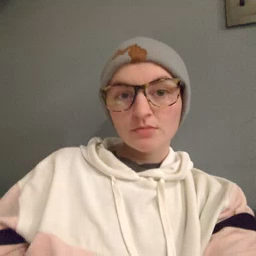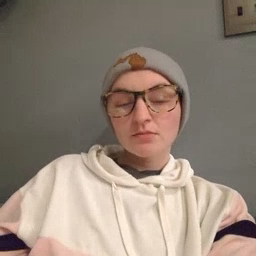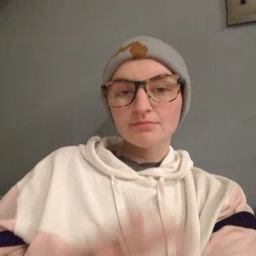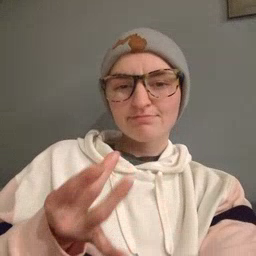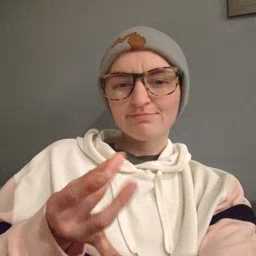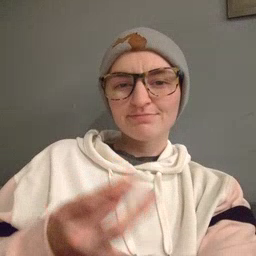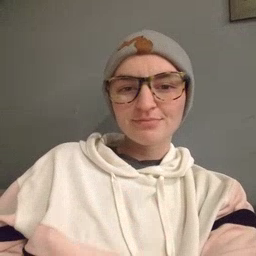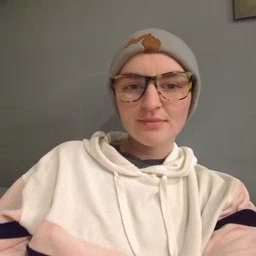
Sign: sticky